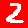
Digit: 2